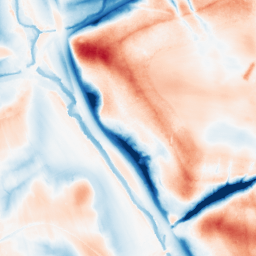
Category: classical
Decomposition family: uniform
Decomposition parameters: size: 50
Upsampling method: regularized
Upsampling parameters: scale: 2
lambda_reg: 0.01
Upsampling scale: 2